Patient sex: F
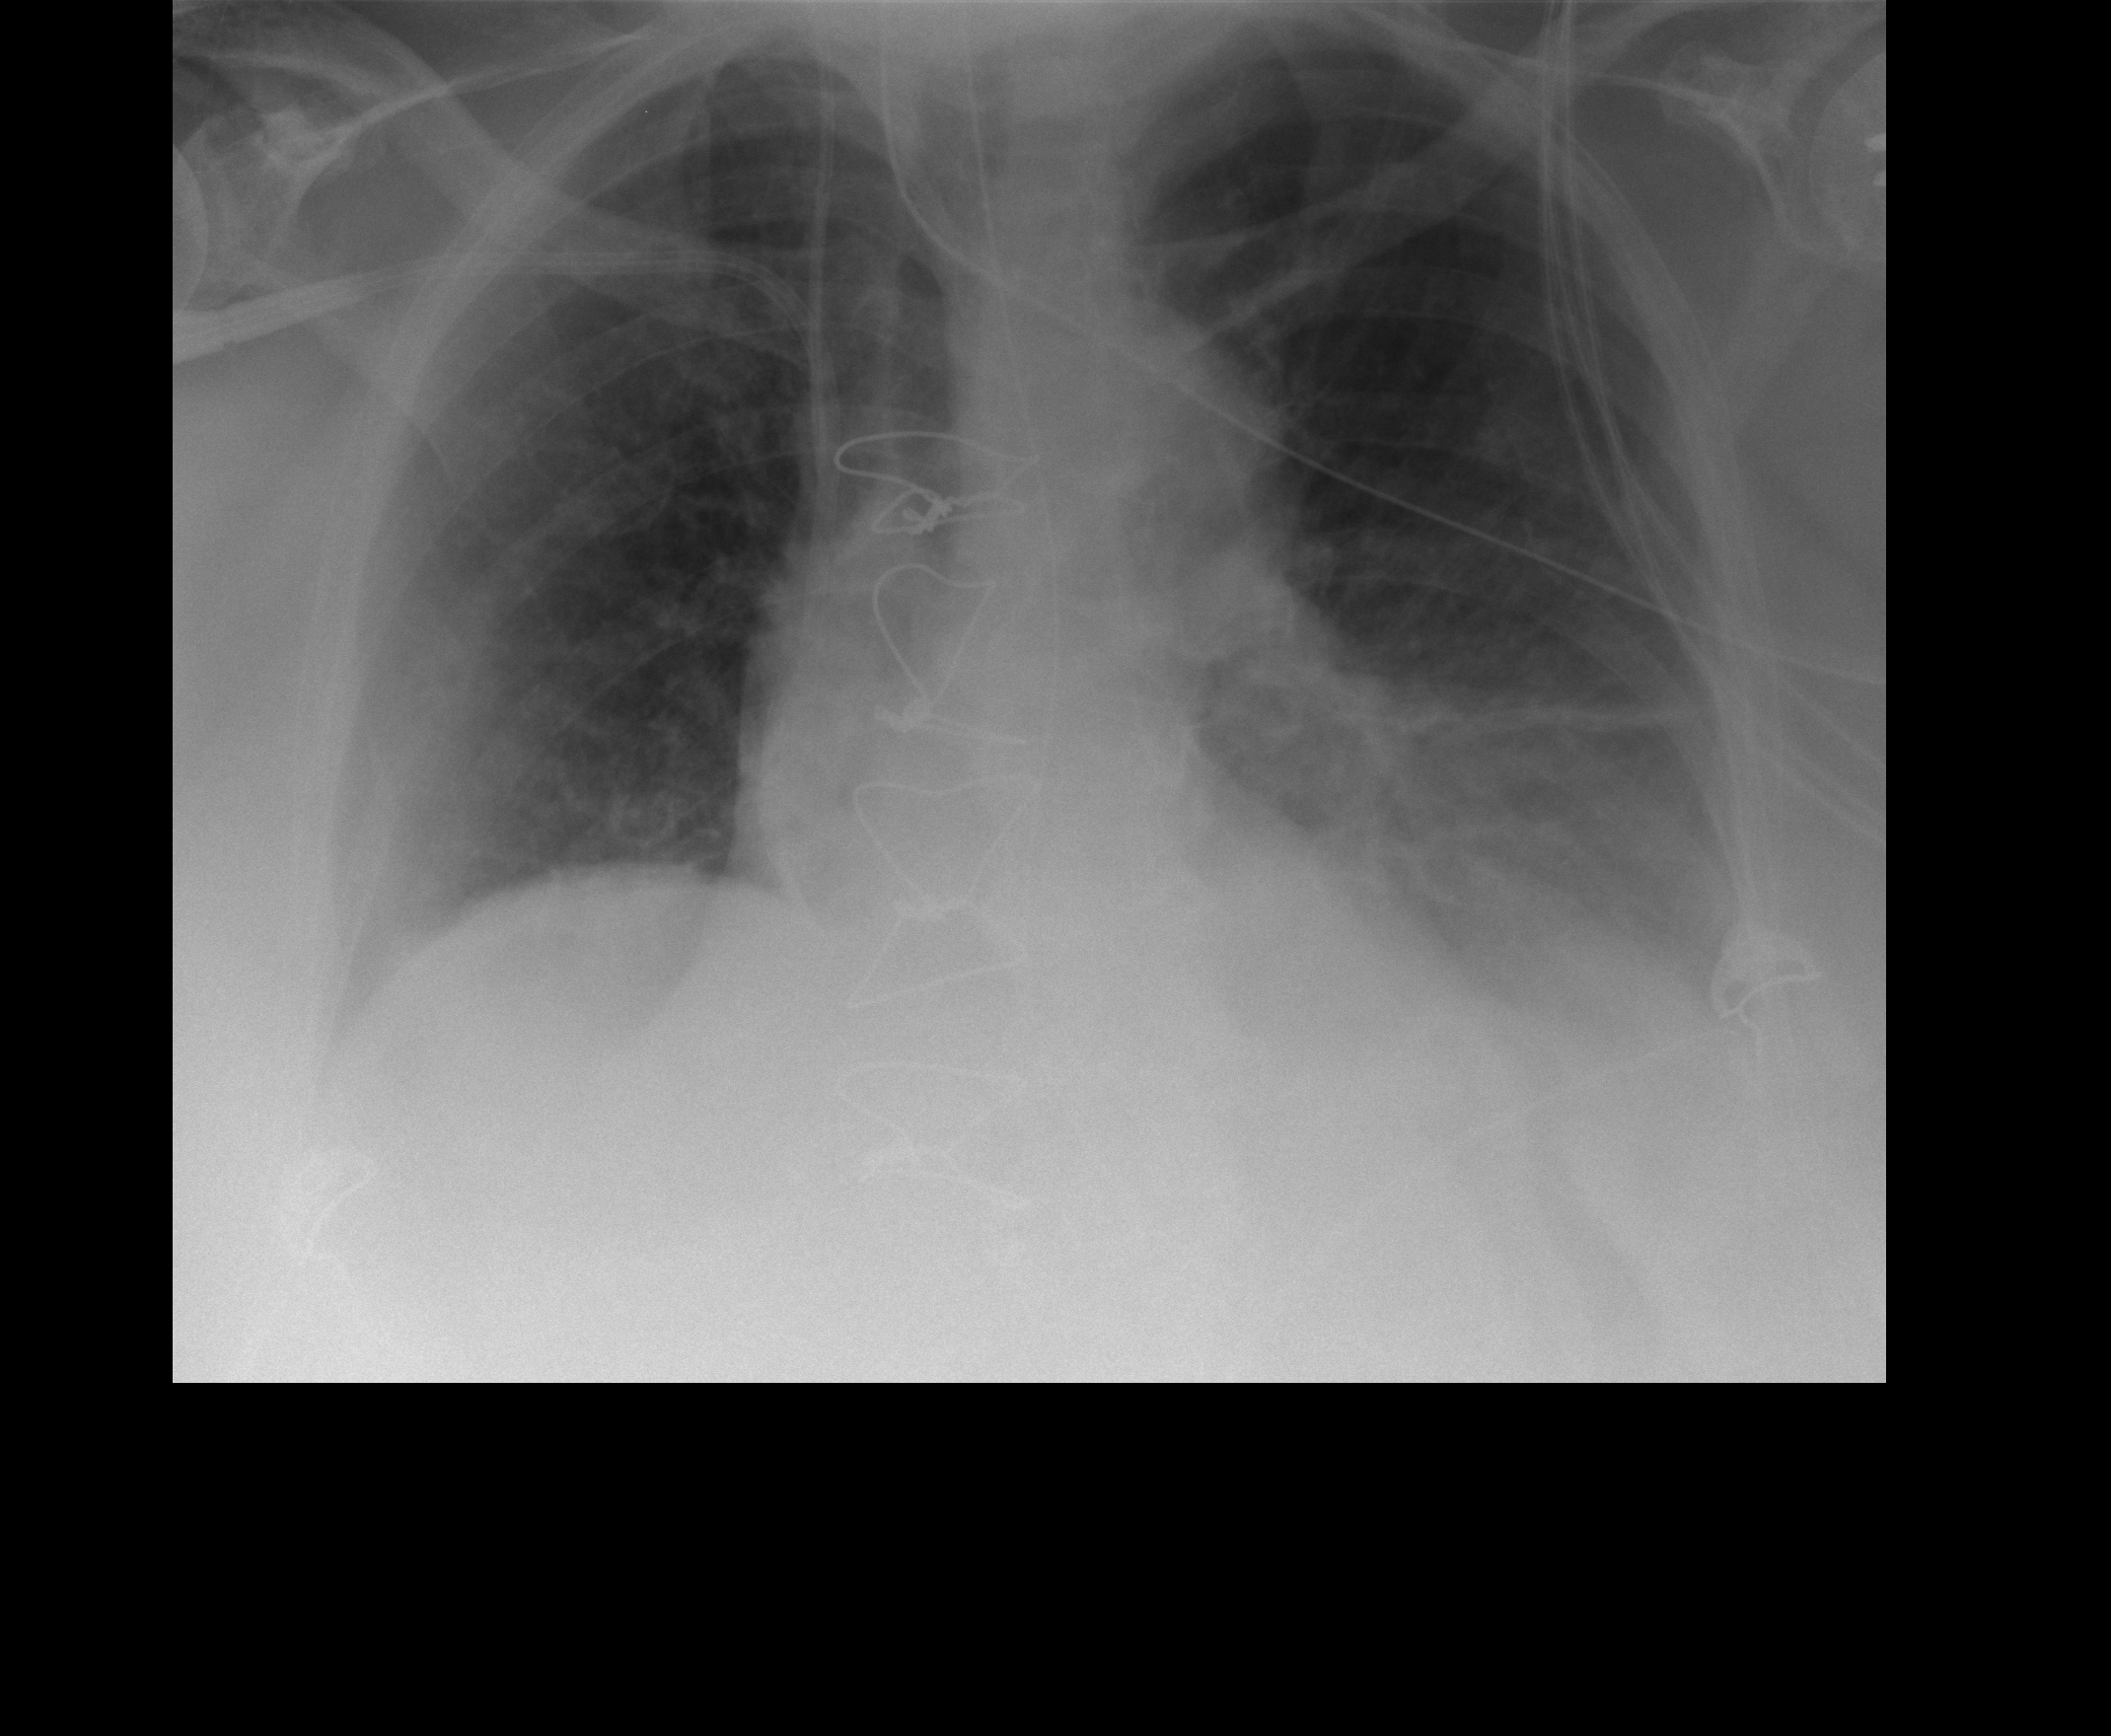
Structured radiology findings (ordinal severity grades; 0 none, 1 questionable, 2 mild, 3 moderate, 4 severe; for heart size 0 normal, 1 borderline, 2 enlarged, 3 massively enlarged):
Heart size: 0
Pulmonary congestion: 0
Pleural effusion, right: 0
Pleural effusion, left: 2
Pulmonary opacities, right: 0
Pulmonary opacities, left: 2
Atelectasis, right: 0
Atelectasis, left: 2